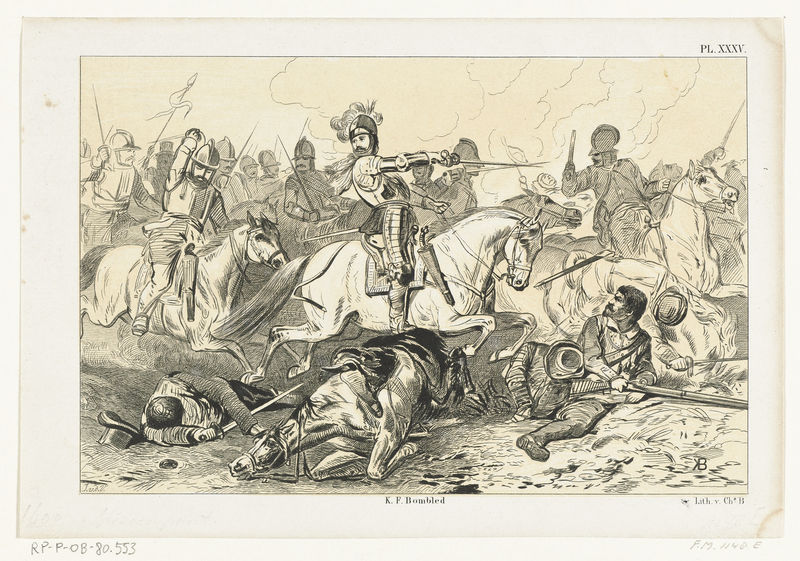
Titel: Slag bij Nieuwpoort
Künstler: Jan van der (prentmaker) Veen
Standort: Amsterdam
Institution: Rijksmuseum
Schlagwörter: mann, schatten, weiß, wolken, hut, schwarz, zeichnung, tod, tot, blatt, pferd, reiter, sattel, krieg, schlacht, foto, schwarzweiss, schwert, waffe, helm, ritter, rüstung, gefecht, toto, muskete, plate, bsch